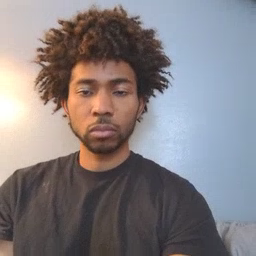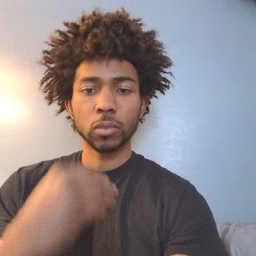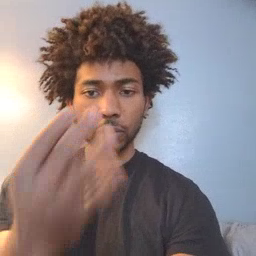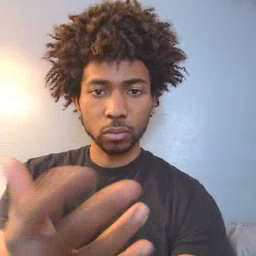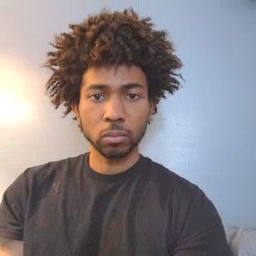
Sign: give